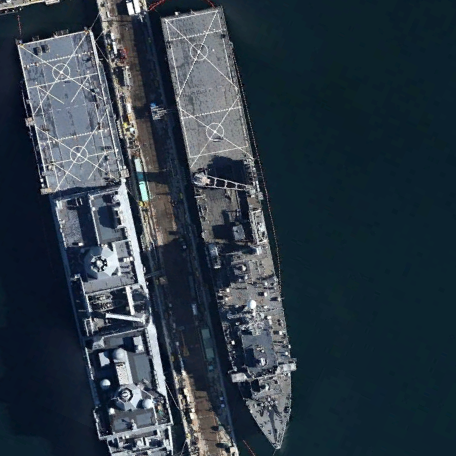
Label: combat